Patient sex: M
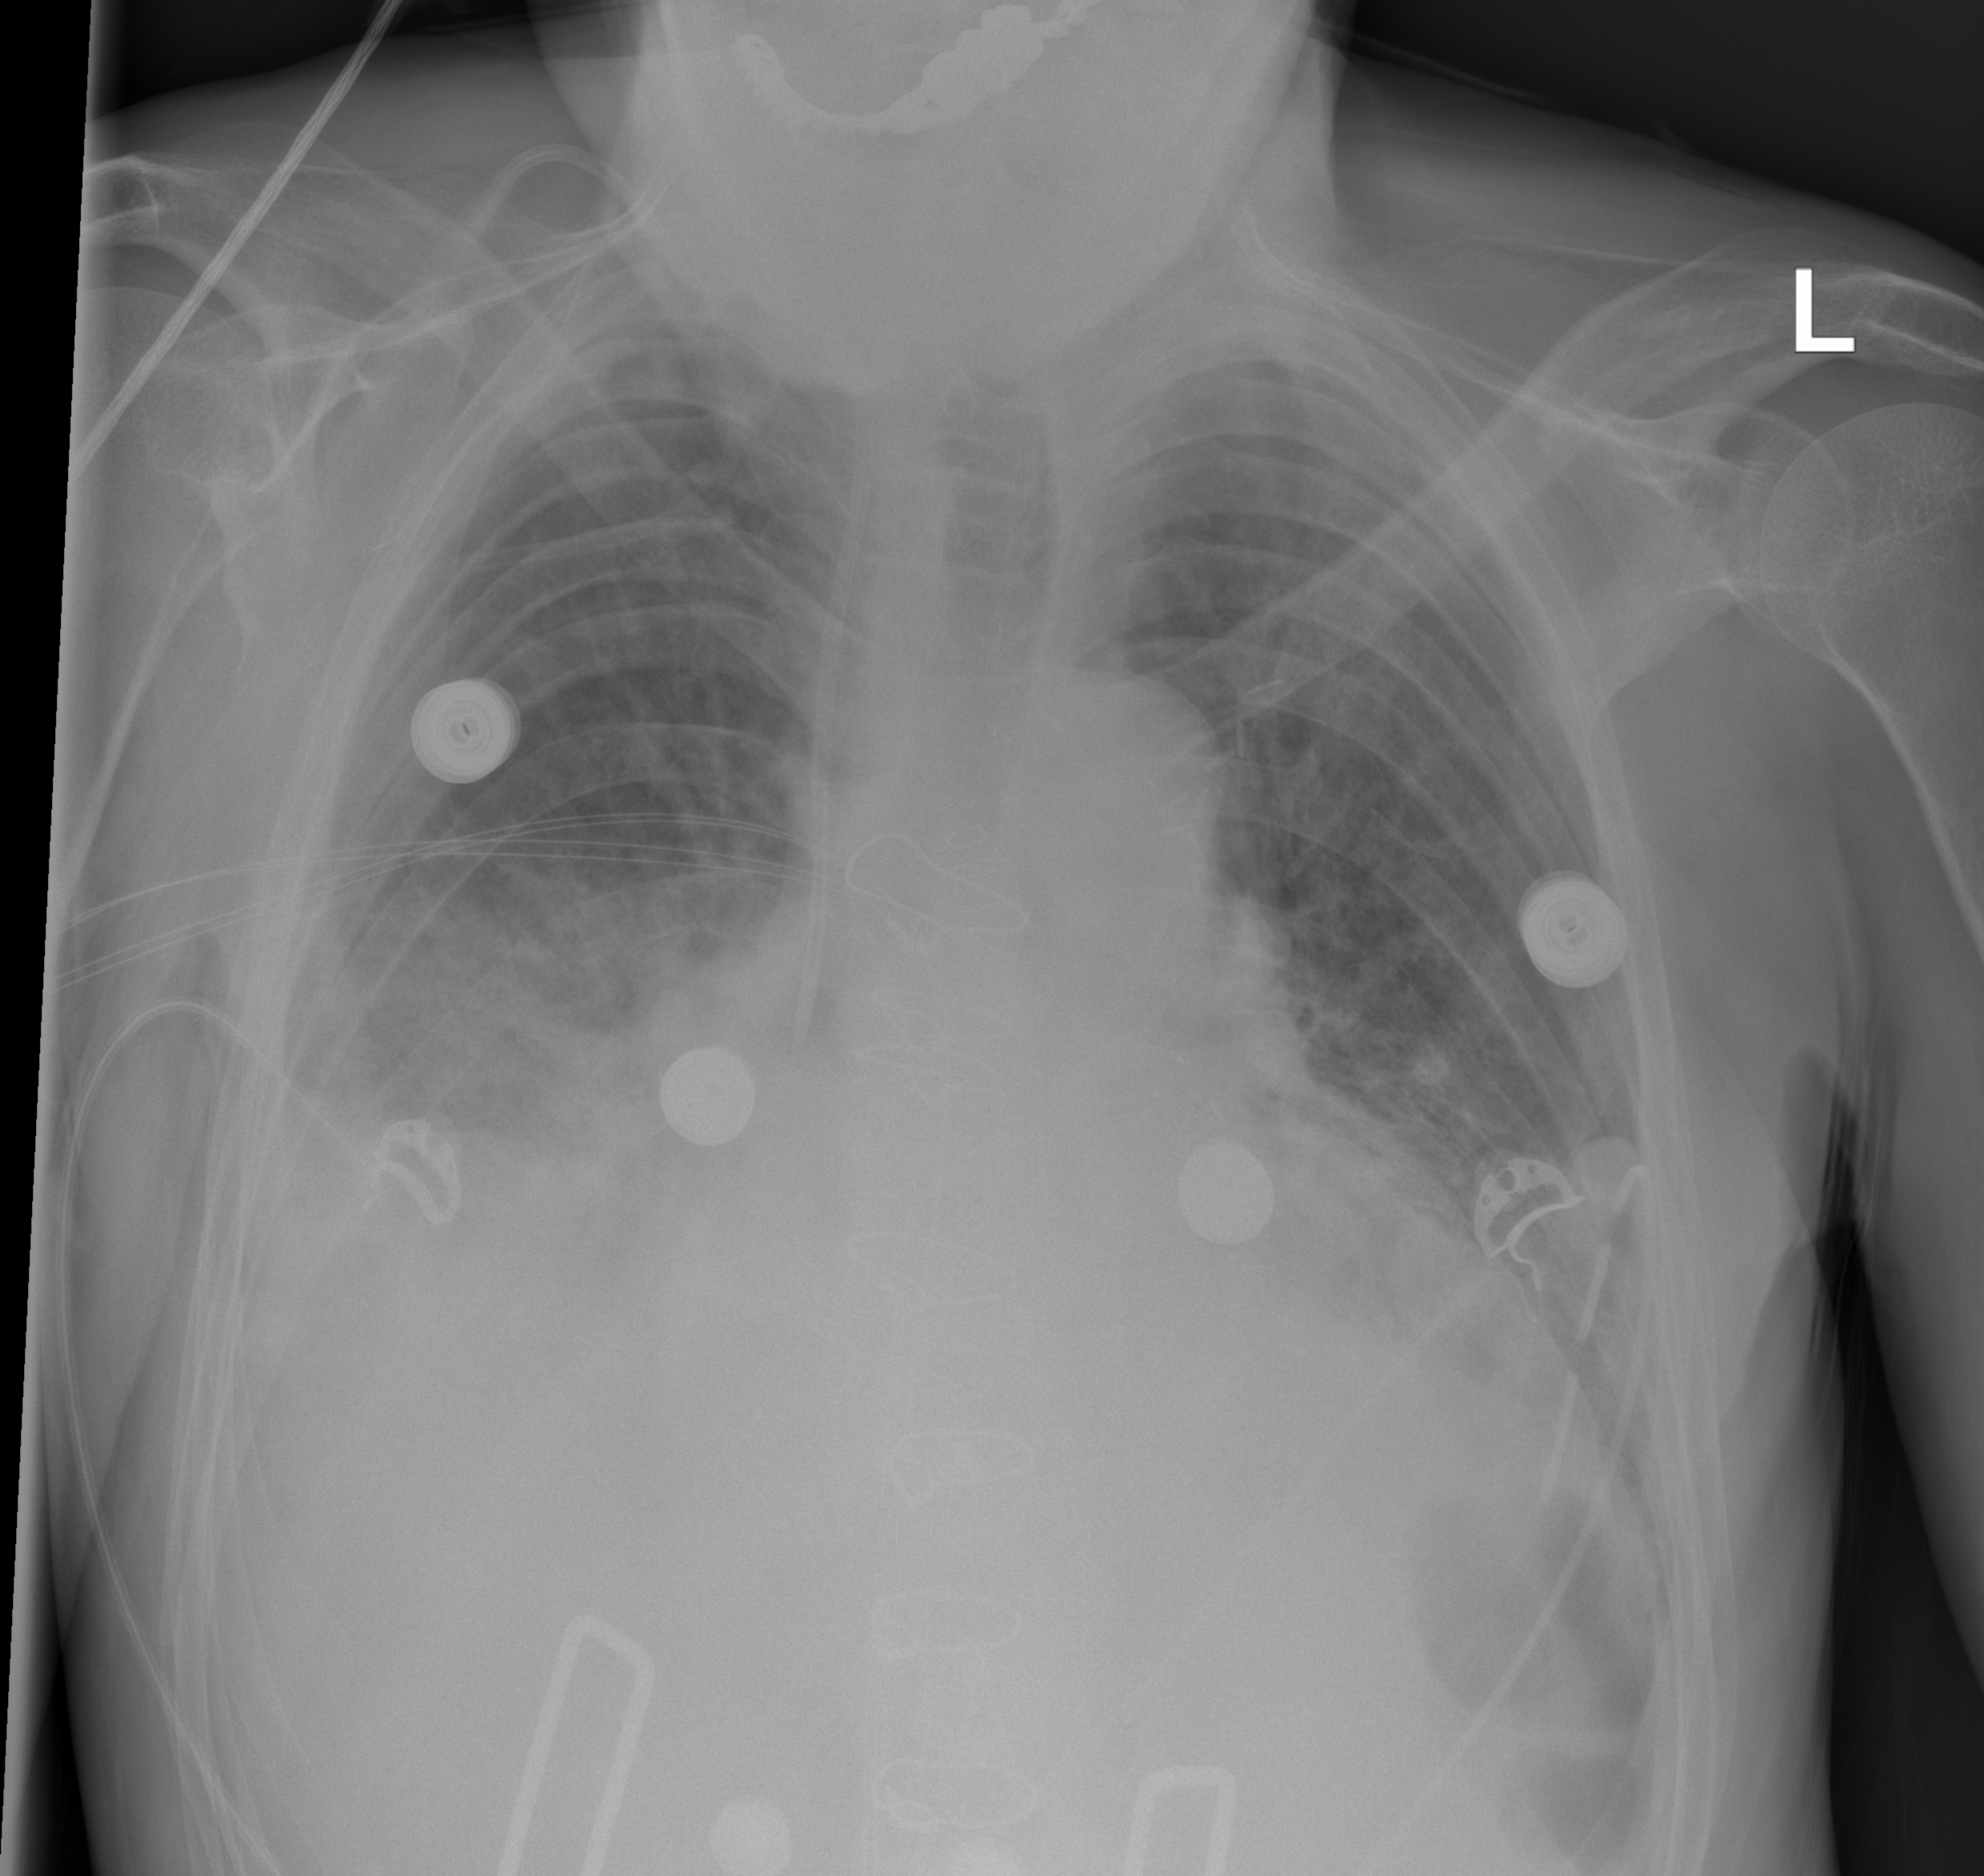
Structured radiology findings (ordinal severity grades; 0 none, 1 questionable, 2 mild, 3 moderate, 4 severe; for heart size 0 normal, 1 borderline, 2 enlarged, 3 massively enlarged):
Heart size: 2
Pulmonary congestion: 2
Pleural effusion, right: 2
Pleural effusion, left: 2
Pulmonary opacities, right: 2
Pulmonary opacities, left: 0
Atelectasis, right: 2
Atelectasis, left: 0